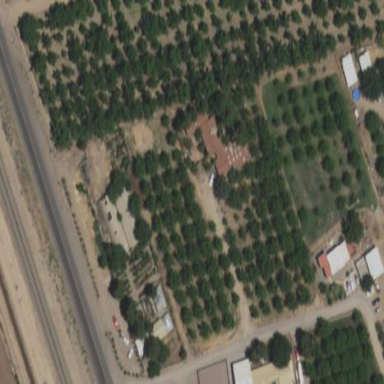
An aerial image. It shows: Orchard.